Field crop: maize
Growth stage: 2
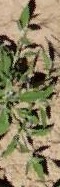
Species: atriplex